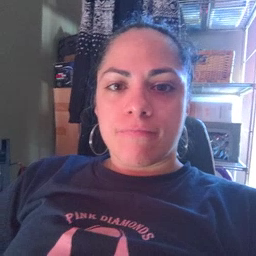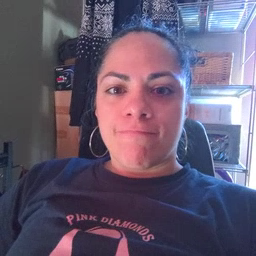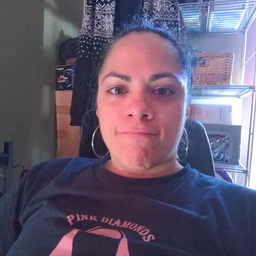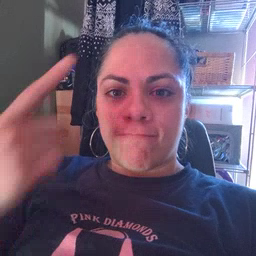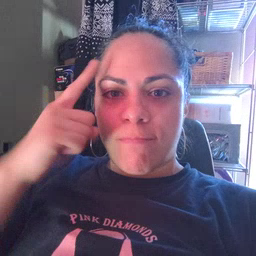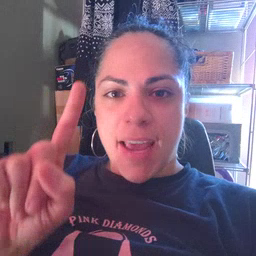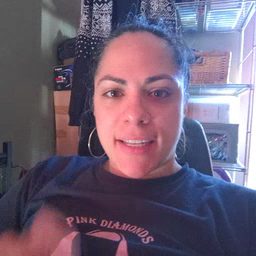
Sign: penny